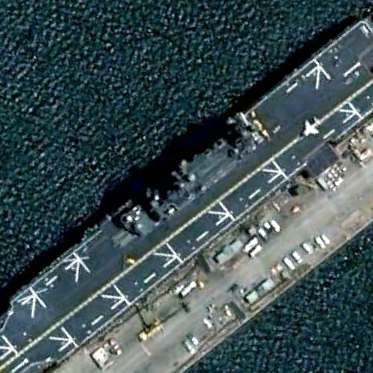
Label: assault